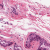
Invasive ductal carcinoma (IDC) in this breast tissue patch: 0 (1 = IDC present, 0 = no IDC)